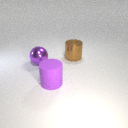
large purple rubber cylinder in front of large brown metal cylinder